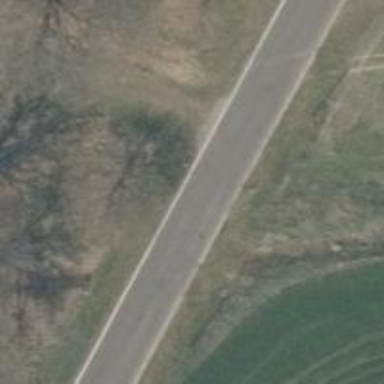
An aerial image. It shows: Tertiary road on bridge with asphalt surface.